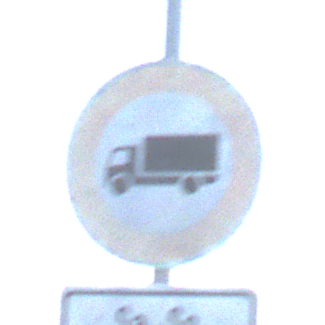
Verkehrszeichen: VerbotFuerKraftfahrzeugeUeberDreiKommaFuenfTonnen
Zusatzzeichen unten: ZeitangabenMitBeschraenkungAufWochentage9
Umgebung: Outdoor, Nature
Tageszeit: Dawn
Wetter: Clear
Licht: Natural
Jahreszeit: NotSpecified
Kontrast: LowContrast